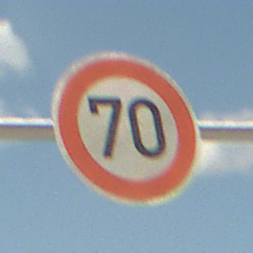
Verkehrszeichen: Geschwindigkeit70
Umgebung: Outdoor, Beach
Tageszeit: Midday
Wetter: PartlyCloudy
Licht: Natural
Jahreszeit: NotSpecified
Kontrast: HighContrast